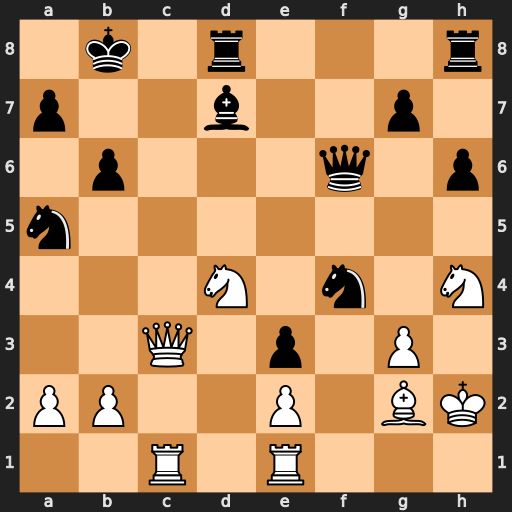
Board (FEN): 1k1r3r/p2b2p1/1p3q1p/n7/3N1n1N/2Q1p1P1/PP2P1BK/2R1R3
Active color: w
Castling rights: -
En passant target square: -
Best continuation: Qc7#